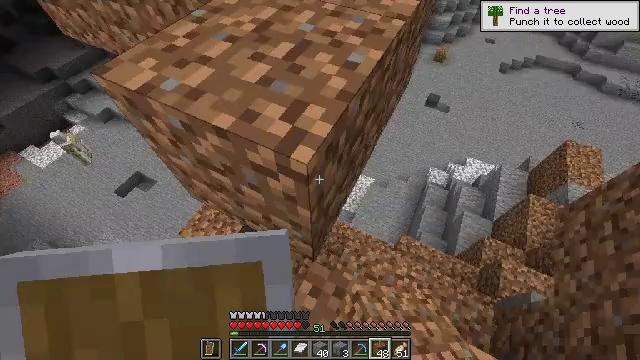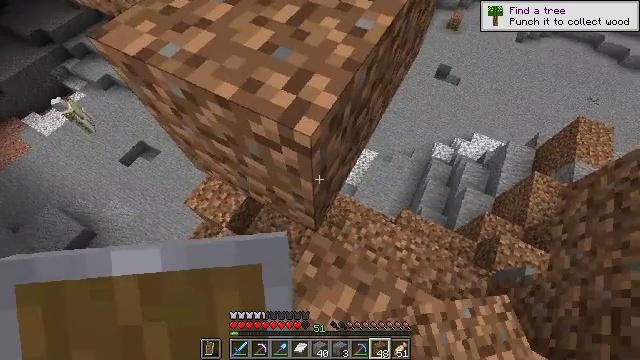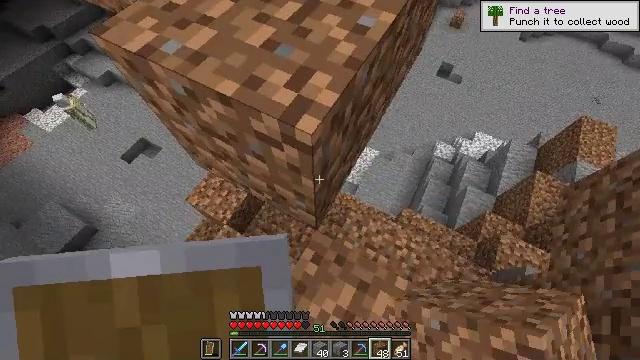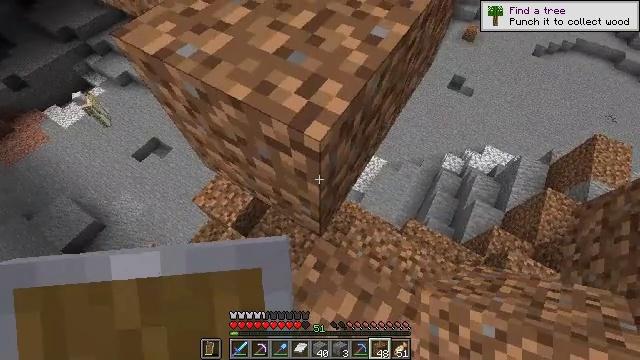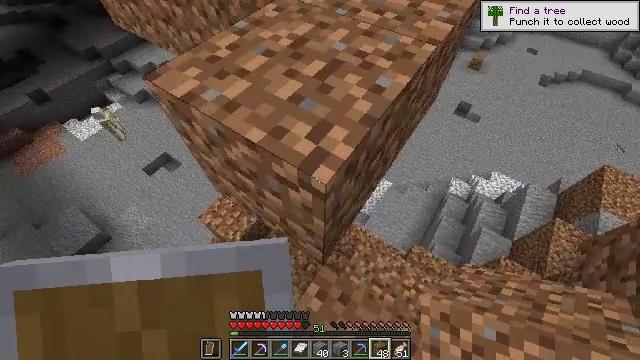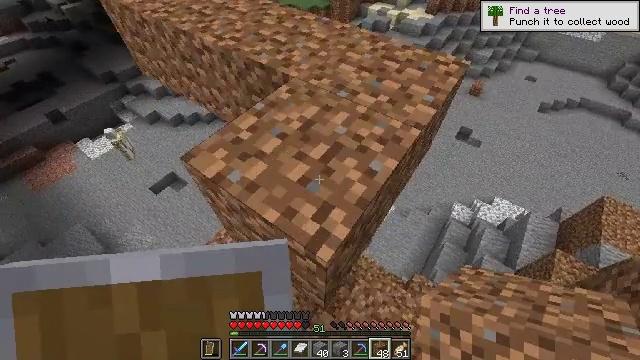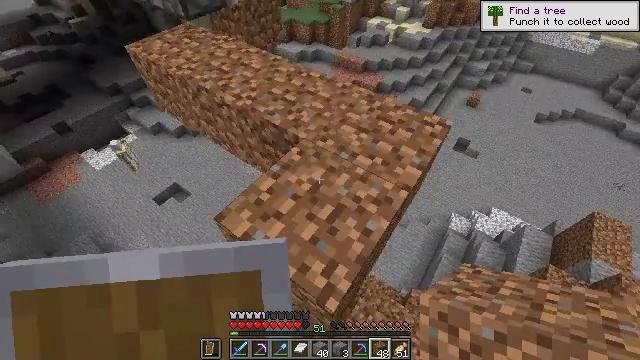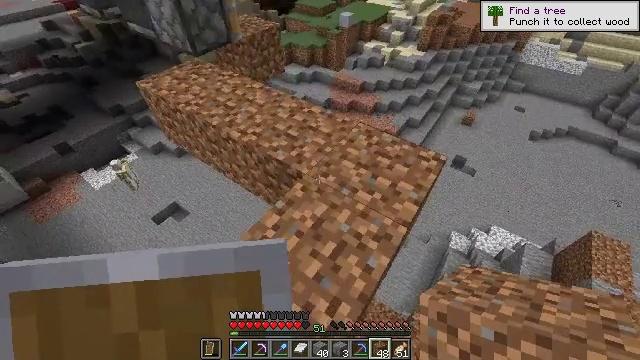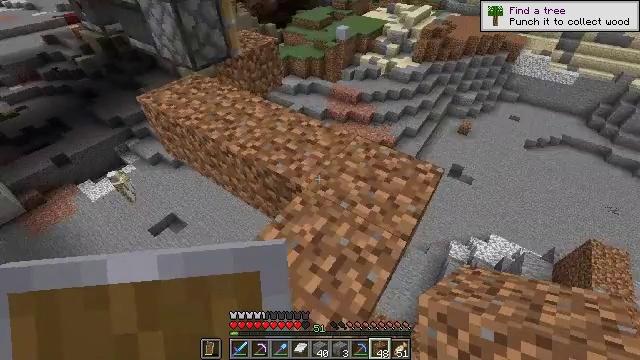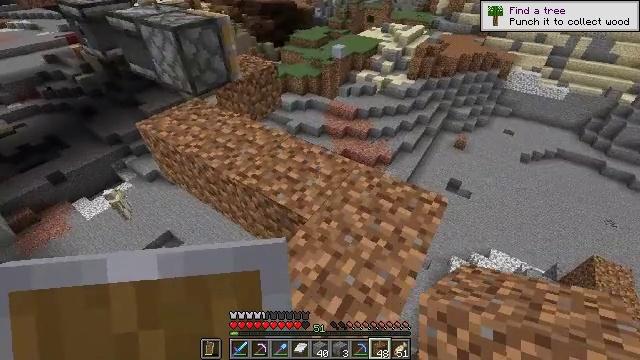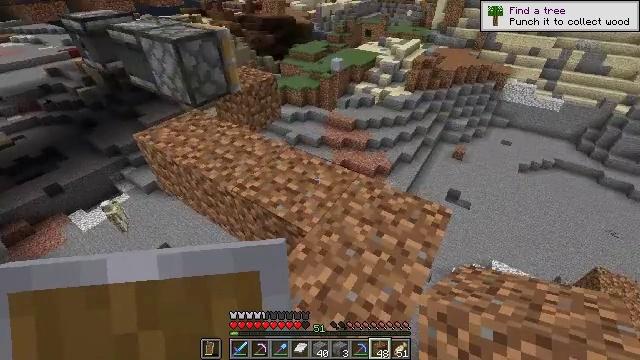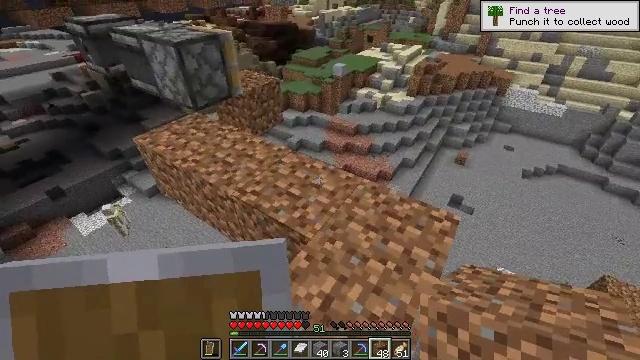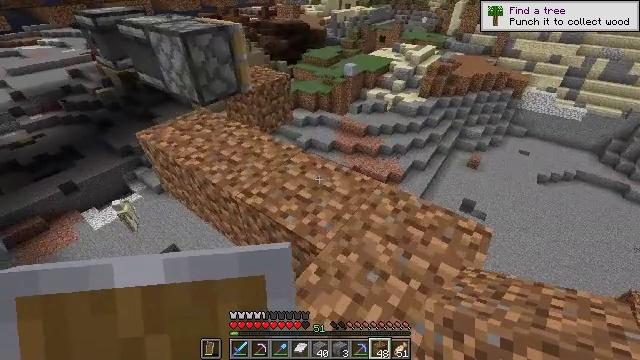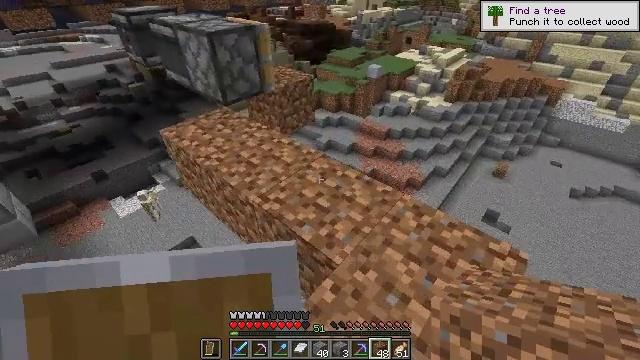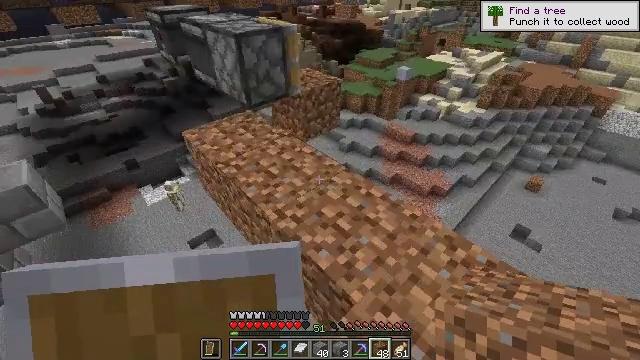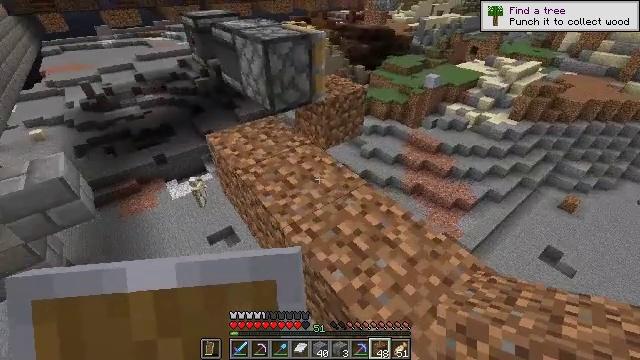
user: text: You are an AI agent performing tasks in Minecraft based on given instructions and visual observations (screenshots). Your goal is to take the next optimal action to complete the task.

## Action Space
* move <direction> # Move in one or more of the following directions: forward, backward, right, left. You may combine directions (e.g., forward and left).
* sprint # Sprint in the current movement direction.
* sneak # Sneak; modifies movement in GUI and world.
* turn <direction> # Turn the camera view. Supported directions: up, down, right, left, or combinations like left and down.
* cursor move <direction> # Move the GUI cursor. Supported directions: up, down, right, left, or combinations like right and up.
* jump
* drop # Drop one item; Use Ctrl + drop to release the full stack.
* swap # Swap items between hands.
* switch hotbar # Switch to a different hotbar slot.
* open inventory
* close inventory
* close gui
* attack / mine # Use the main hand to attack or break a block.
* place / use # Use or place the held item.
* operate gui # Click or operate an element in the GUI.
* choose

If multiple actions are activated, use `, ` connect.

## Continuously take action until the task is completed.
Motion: motion action
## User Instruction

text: Retrieve the observer from a structure.
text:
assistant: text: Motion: turn left and down
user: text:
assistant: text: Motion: no_op
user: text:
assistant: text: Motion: turn left and up
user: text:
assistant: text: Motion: move forward, turn left and up, jump
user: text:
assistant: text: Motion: move forward, turn left and up, jump
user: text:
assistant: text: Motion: move forward, turn up, jump
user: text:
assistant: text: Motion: move forward, turn up, jump
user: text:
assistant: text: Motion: move forward, turn up
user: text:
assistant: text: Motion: move forward, turn up
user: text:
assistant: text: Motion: move forward, turn up
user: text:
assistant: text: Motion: move forward, turn up
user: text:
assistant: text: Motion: move forward, turn left
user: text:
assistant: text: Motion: move forward, turn left
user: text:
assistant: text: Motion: move forward, turn left
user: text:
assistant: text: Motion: move forward, turn left
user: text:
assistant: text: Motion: move forward, turn left and up
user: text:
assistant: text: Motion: move forward, turn left
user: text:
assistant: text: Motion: move forward
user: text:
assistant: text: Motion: move forward
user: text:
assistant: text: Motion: move forward
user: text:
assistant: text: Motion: move forward
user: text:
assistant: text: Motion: move forward
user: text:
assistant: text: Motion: move forward, turn left
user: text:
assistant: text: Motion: move forward, turn left
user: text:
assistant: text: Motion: move forward, turn left
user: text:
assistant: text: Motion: move forward, turn left
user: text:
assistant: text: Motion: move forward, turn left
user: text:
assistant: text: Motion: turn left
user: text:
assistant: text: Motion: turn left
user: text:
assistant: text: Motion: no_op